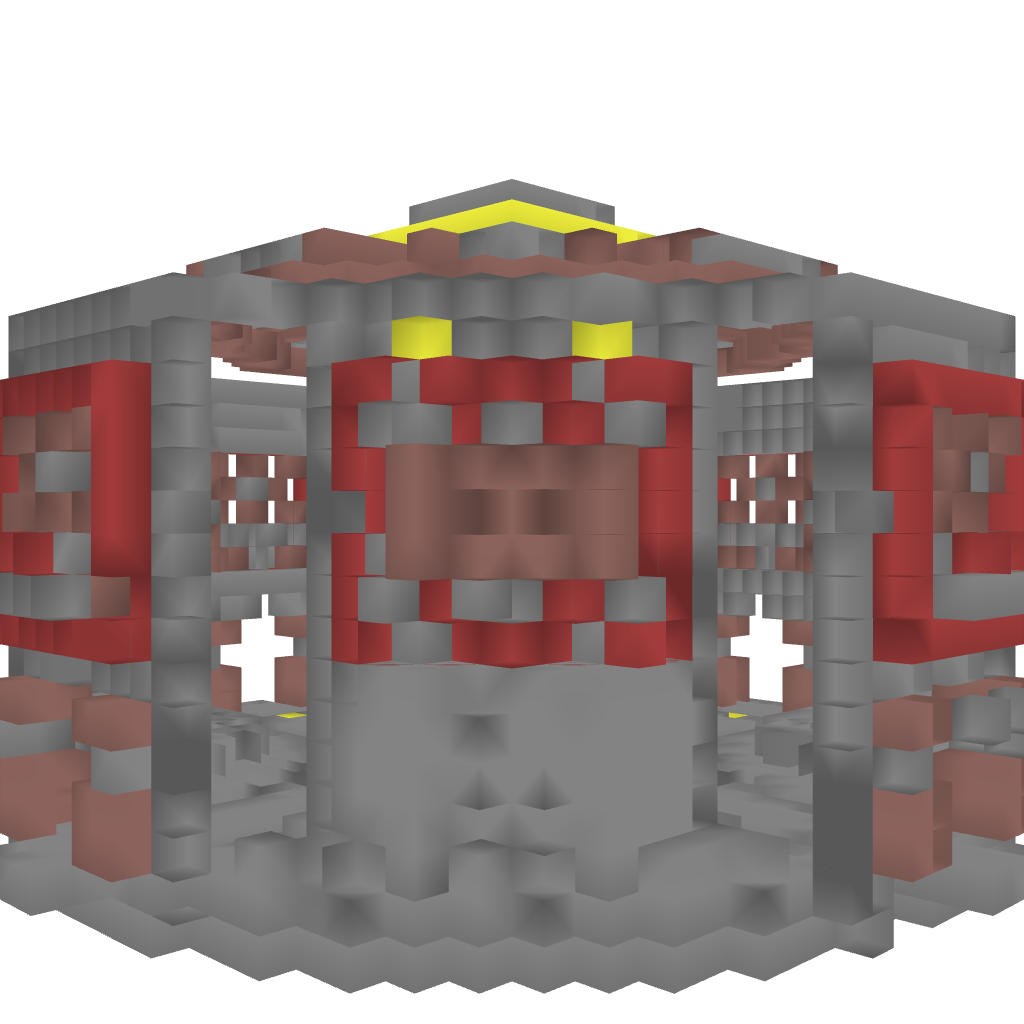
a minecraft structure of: Nether Hub bad low quality